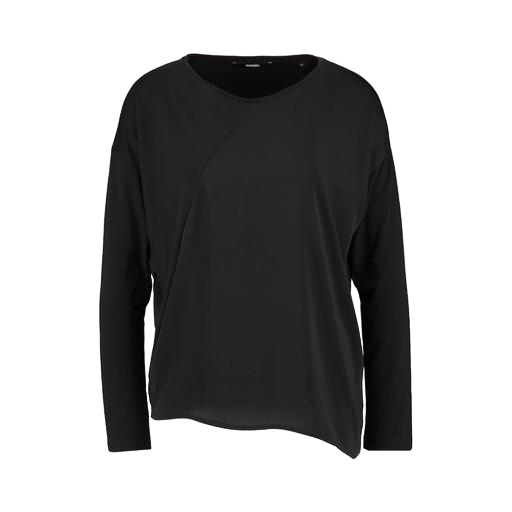
asymmetrical top only macy, long-sleeve top, long-sleeve t-shirt only macy, white background